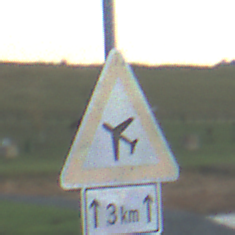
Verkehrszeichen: FlugbetriebRechts
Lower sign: LaengeEinerStrecke2
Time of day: SunriseSunset
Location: Outdoor (RoadRail)
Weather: PartlyCloudy
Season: NotSpecified
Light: Natural